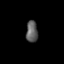
Tissue: skin
Cell type: Epithelial cells
Senescence score: 0.2813
Nuclear area (px): 247
Mean DAPI intensity: 93.101